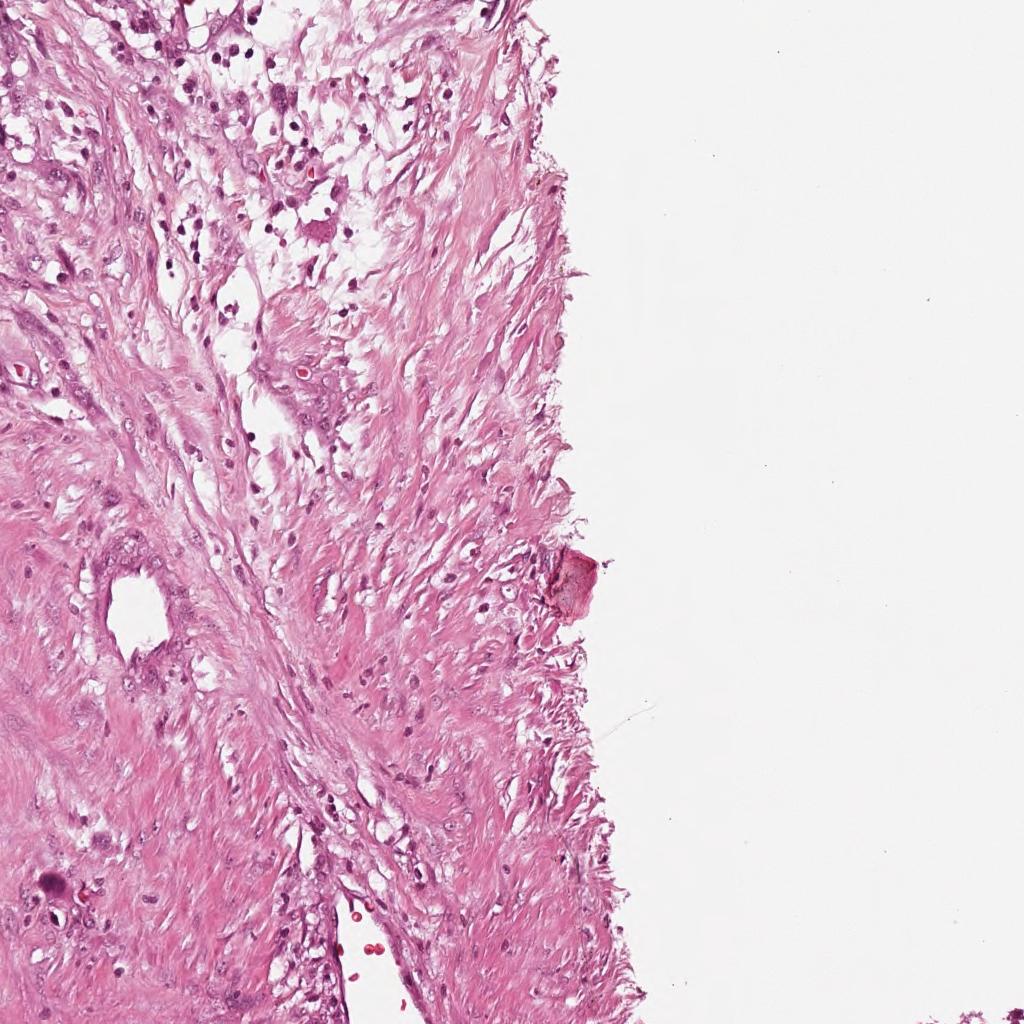
Label: Non-Viable-Tumor